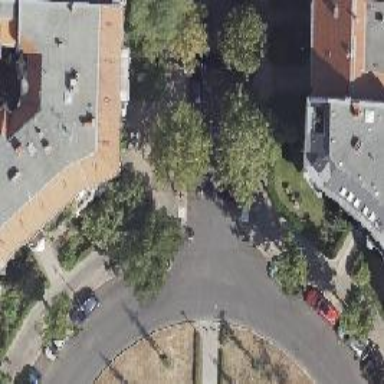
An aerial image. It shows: Residential road with asphalt surface and separate sidewalks. There are parallel parking lanes on both sides.